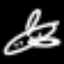
Label: airplane